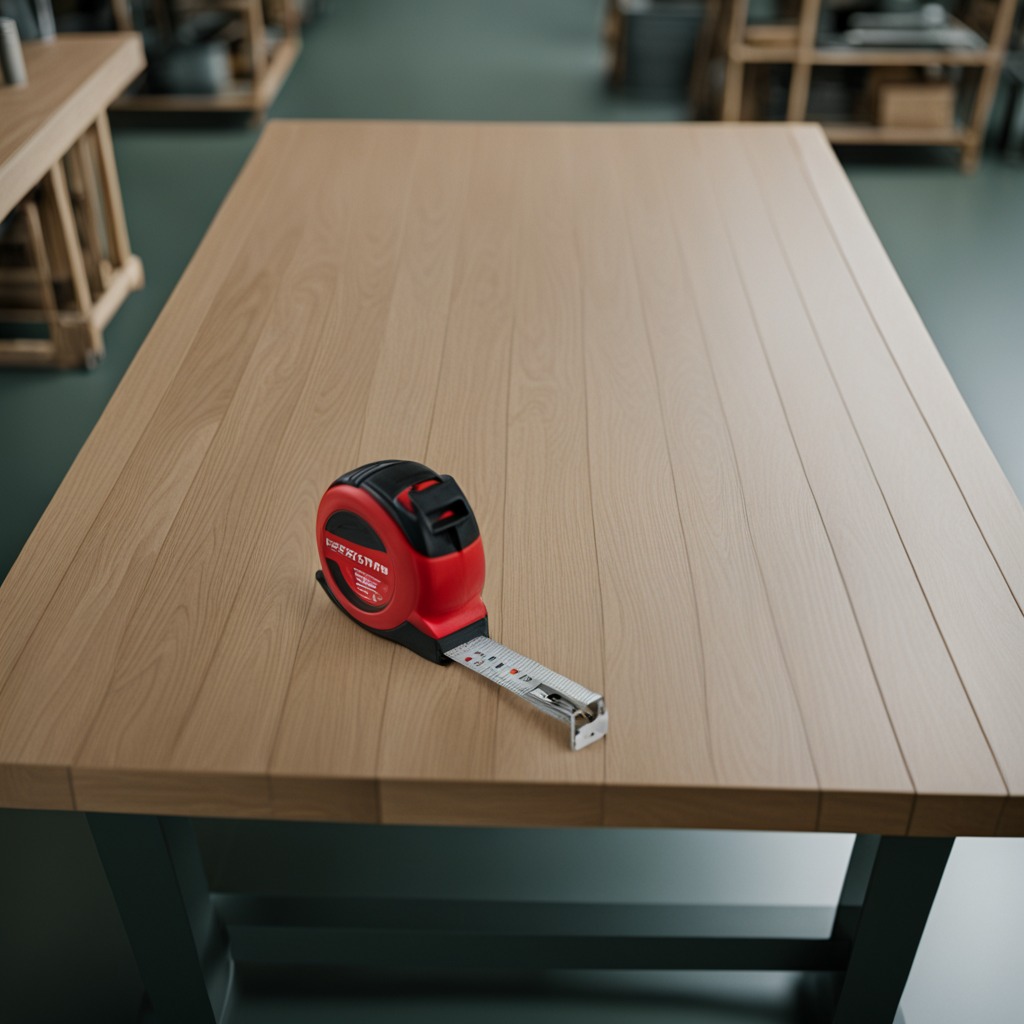
A measuring tape is lying on a workbench inside a coastal fishing gear workshop.